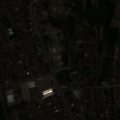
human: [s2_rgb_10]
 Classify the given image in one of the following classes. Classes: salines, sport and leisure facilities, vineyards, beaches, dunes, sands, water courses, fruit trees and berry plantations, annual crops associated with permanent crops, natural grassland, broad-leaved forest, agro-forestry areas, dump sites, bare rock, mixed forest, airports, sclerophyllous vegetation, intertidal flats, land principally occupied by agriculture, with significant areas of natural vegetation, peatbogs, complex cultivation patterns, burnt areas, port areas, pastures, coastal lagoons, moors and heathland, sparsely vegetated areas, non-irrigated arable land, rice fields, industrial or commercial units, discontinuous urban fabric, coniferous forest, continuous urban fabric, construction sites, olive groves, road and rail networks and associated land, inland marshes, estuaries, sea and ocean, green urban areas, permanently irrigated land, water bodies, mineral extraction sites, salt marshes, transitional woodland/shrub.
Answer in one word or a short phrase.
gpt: discontinuous urban fabric, non-irrigated arable land, complex cultivation patterns